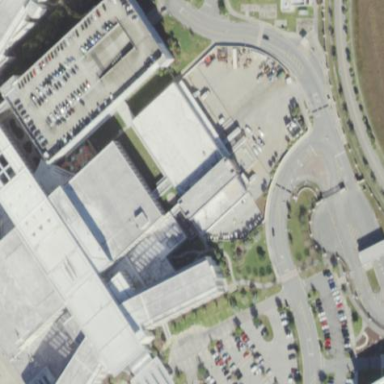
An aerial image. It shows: Multi-storey parking building.